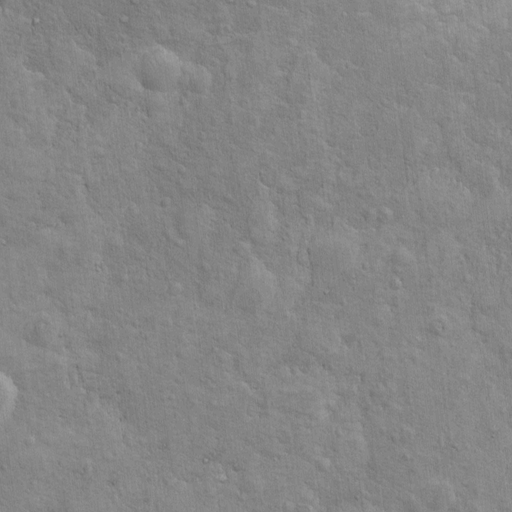
Classes present: Background